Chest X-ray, PA view. Patient: 44 years old, sex M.
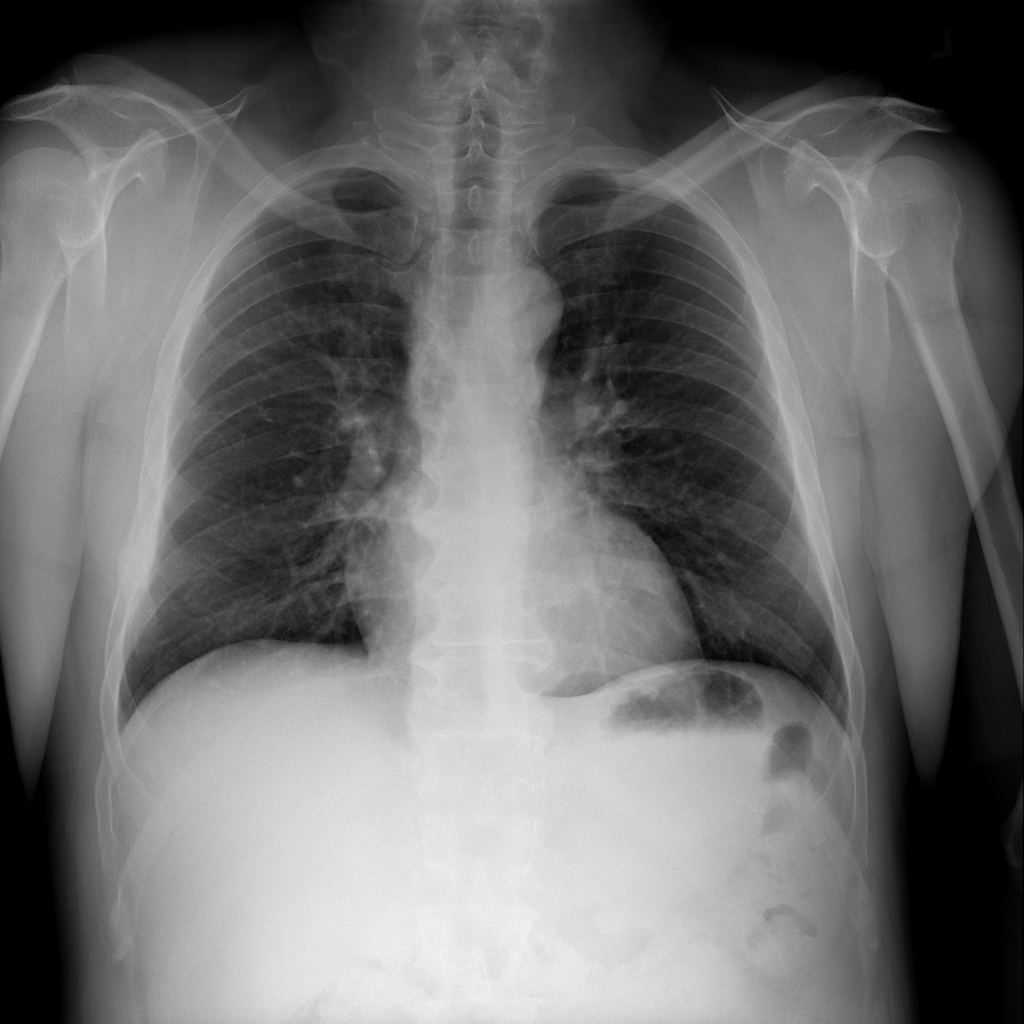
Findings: No Finding